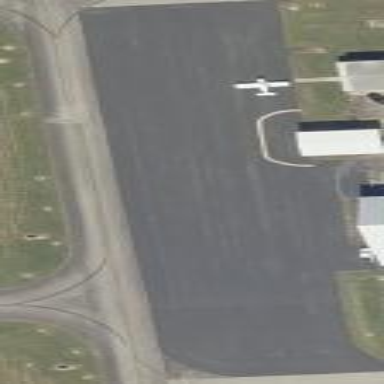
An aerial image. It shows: Apron at the airport.